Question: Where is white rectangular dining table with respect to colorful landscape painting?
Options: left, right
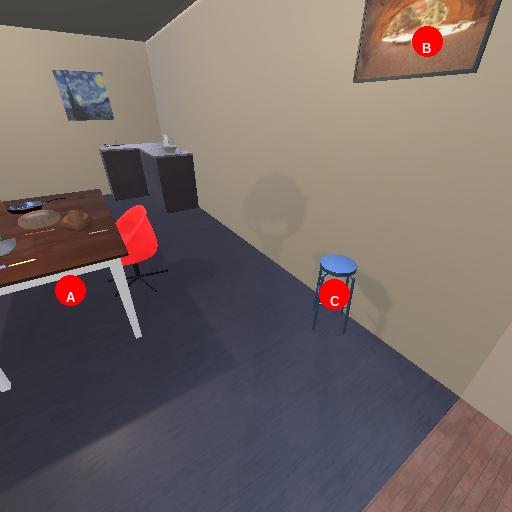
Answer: left